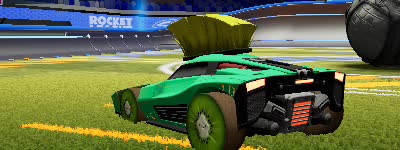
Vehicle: breakout